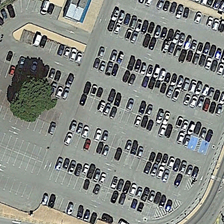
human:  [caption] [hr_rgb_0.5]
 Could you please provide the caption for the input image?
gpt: many cars are parked in a parking lot with a tree .

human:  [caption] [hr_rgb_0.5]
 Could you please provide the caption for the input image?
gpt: many cars are parked in a parking lot with a tree .

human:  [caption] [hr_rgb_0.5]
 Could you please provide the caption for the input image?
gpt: many cars are parked in a parking lot with a tree .

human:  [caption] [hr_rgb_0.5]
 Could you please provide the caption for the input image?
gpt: many cars are parked in a parking lot with a tree .

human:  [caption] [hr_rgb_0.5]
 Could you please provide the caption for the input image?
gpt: many cars are parked in a parking lot with a tree .